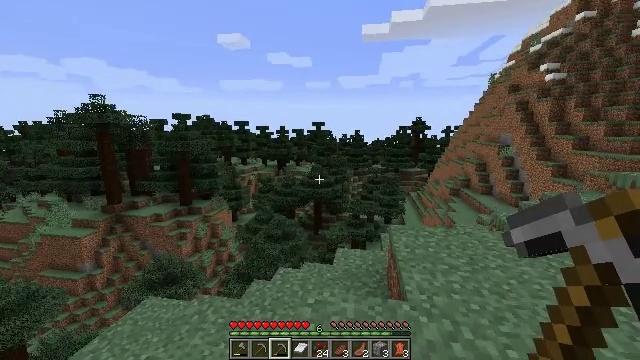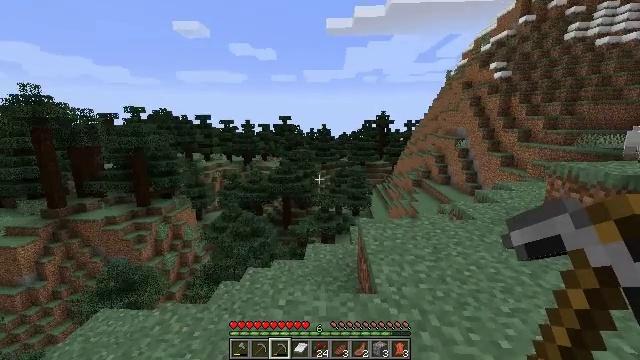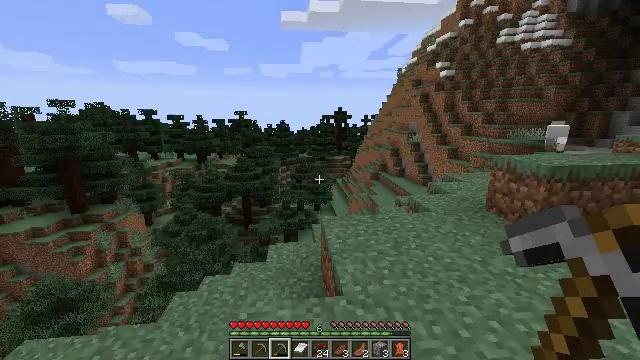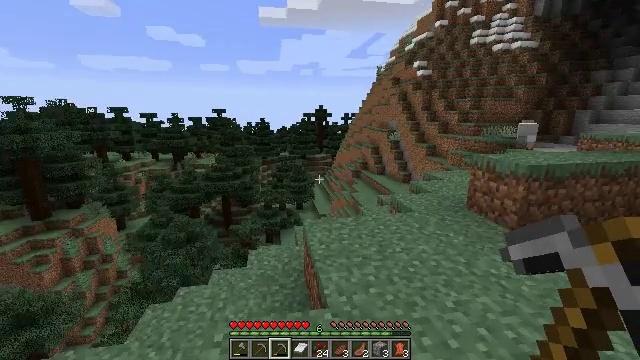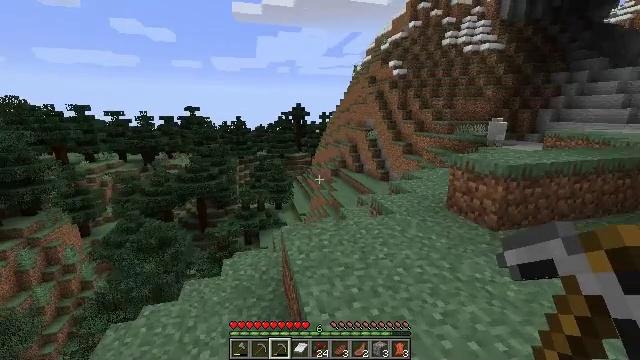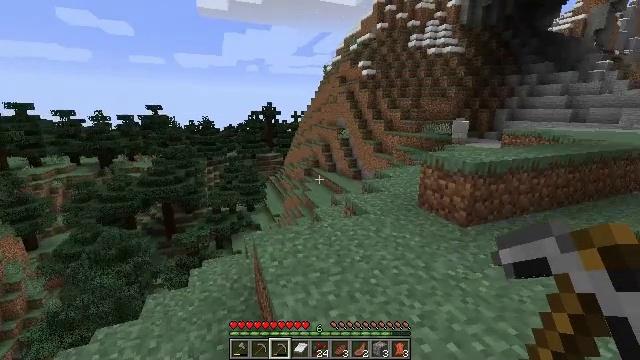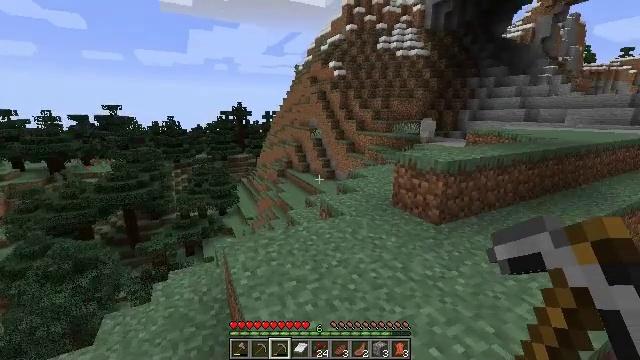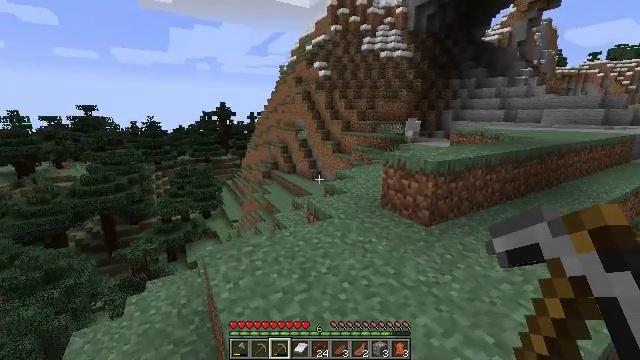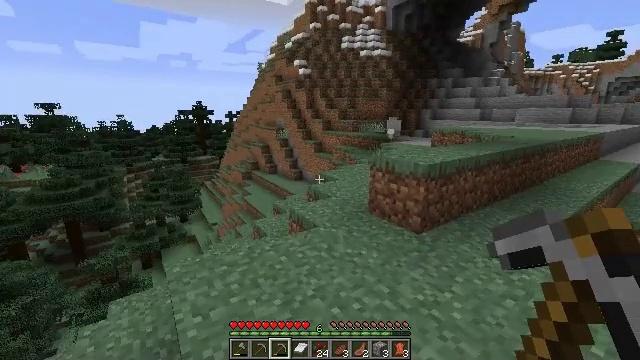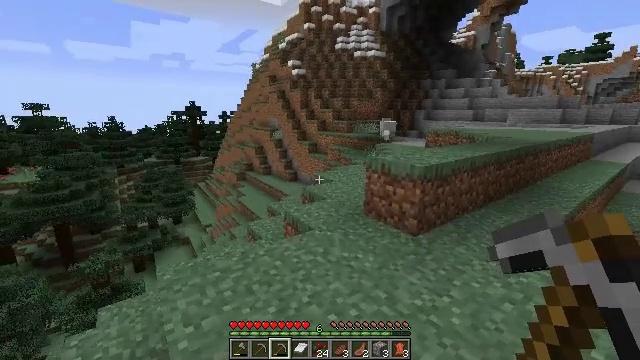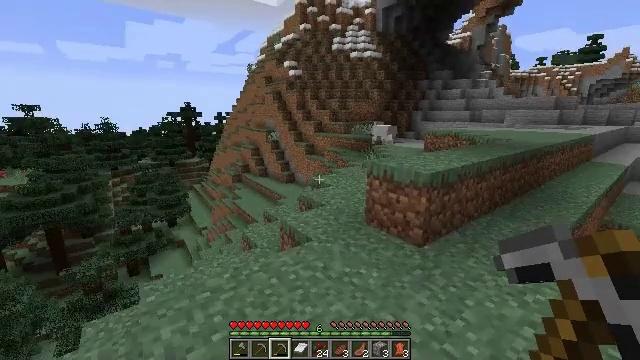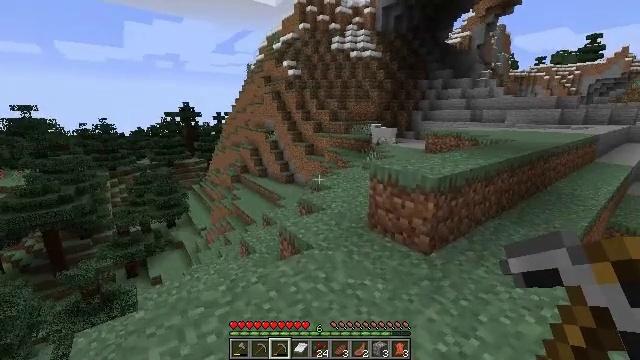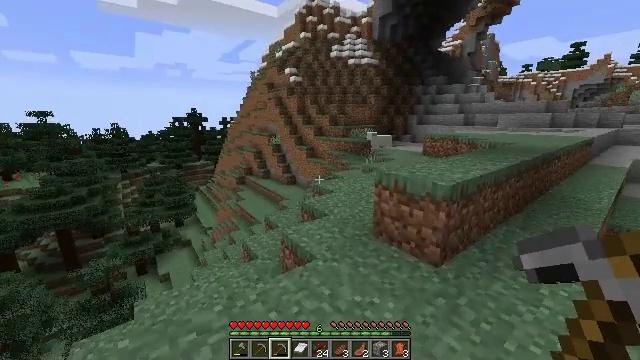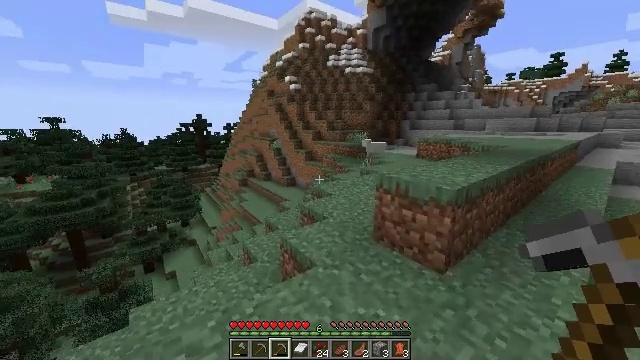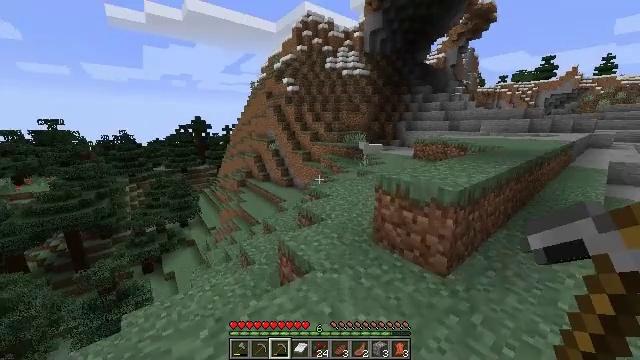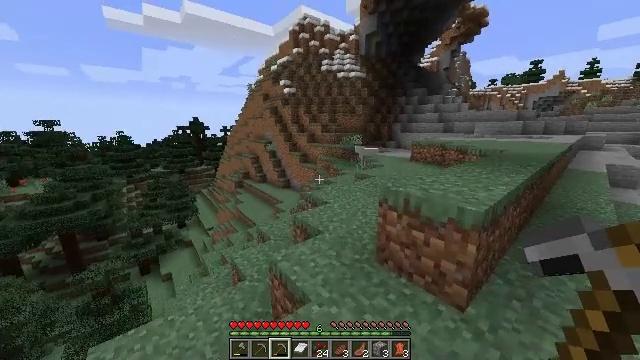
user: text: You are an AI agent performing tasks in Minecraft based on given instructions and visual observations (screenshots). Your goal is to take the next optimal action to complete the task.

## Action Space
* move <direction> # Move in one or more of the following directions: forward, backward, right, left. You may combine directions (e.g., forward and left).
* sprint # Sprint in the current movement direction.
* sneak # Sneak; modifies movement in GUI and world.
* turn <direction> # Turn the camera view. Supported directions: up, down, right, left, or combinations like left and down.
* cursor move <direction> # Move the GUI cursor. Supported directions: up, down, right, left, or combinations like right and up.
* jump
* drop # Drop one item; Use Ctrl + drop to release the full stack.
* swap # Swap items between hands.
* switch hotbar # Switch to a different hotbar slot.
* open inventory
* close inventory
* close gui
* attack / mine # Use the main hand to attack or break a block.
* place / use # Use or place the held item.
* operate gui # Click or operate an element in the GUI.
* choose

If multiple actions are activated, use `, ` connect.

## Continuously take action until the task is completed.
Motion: motion action
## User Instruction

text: Gather the mushroom stem from a big mushroom.
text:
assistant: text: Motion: move forward, turn right and down
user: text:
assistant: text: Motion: move forward, turn right
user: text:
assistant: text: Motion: move forward, turn right
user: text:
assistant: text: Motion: move forward, turn right
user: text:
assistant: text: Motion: move forward, turn right
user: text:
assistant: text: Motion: move forward, turn right
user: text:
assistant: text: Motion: move forward, turn right
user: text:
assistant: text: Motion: move forward, turn right
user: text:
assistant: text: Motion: move forward, turn right
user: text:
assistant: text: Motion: move forward
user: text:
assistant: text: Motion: move forward, sprint
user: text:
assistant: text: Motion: move forward, sprint
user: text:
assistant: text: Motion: move forward, sprint
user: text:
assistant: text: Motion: move forward, sprint
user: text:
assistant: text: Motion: move forward, sprint
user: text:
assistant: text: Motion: move forward, sprint
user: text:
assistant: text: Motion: move forward, sprint, turn right
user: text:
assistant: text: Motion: move forward, sprint, turn right
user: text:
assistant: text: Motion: move forward, sprint, turn right
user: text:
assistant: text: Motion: move forward, sprint, turn right
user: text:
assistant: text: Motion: move forward, sprint, turn right
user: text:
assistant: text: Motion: move forward, sprint, turn right, jump
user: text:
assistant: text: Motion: move forward, sprint, turn right, jump
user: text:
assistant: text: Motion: move forward, sprint, turn right, jump
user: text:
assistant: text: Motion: move forward, sprint, turn right, jump
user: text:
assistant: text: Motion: move forward, sprint, jump
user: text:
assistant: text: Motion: move forward, sprint, turn right, jump
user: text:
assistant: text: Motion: move forward, sprint, jump
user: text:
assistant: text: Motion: move forward, sprint, jump
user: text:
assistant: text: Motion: move forward, sprint, jump